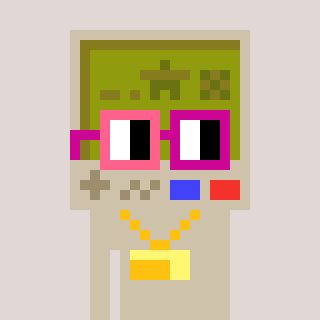
a pixel art character with square pink and red glasses, a gameboy-shaped head and a bege-colored body on a warm background